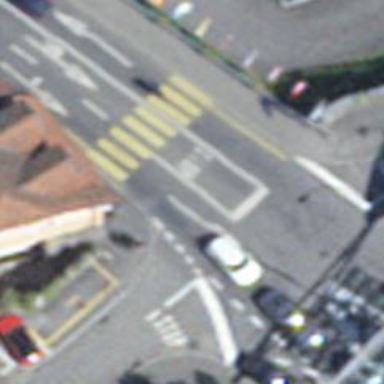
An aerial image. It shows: Zebra crossing on the road.